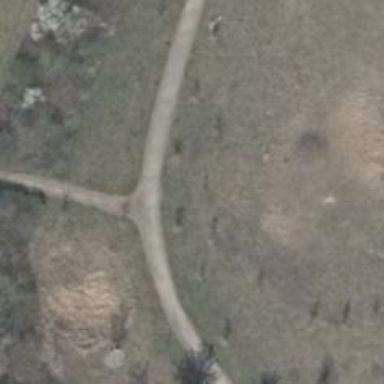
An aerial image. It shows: Path.